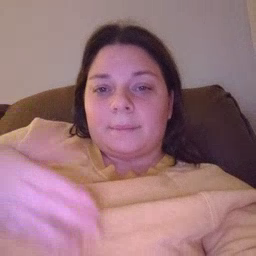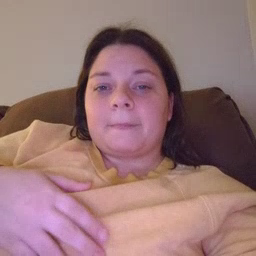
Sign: every